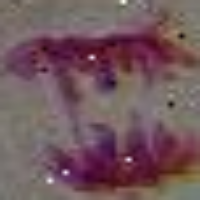
Label: anaphase